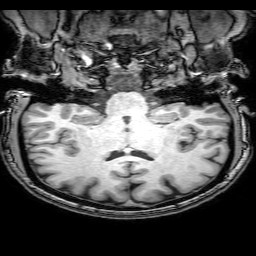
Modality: T1w
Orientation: sagittal
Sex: female
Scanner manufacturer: philips
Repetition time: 0.008119 s
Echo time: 0.00373 s